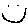
Label: smiley face